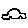
Label: car